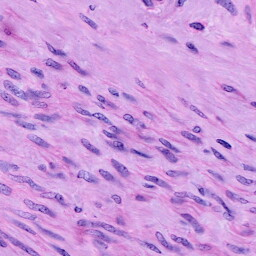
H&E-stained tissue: Cervix